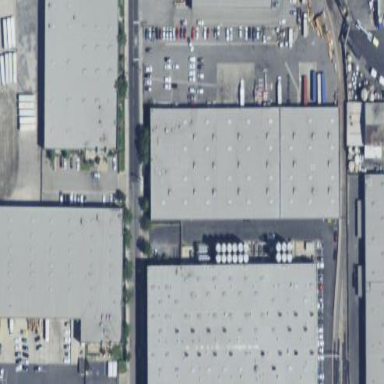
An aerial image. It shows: Warehouse building.